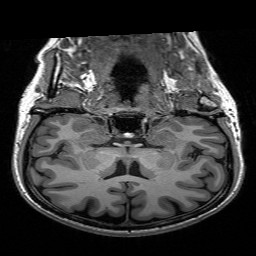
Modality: T1w
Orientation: sagittal
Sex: female